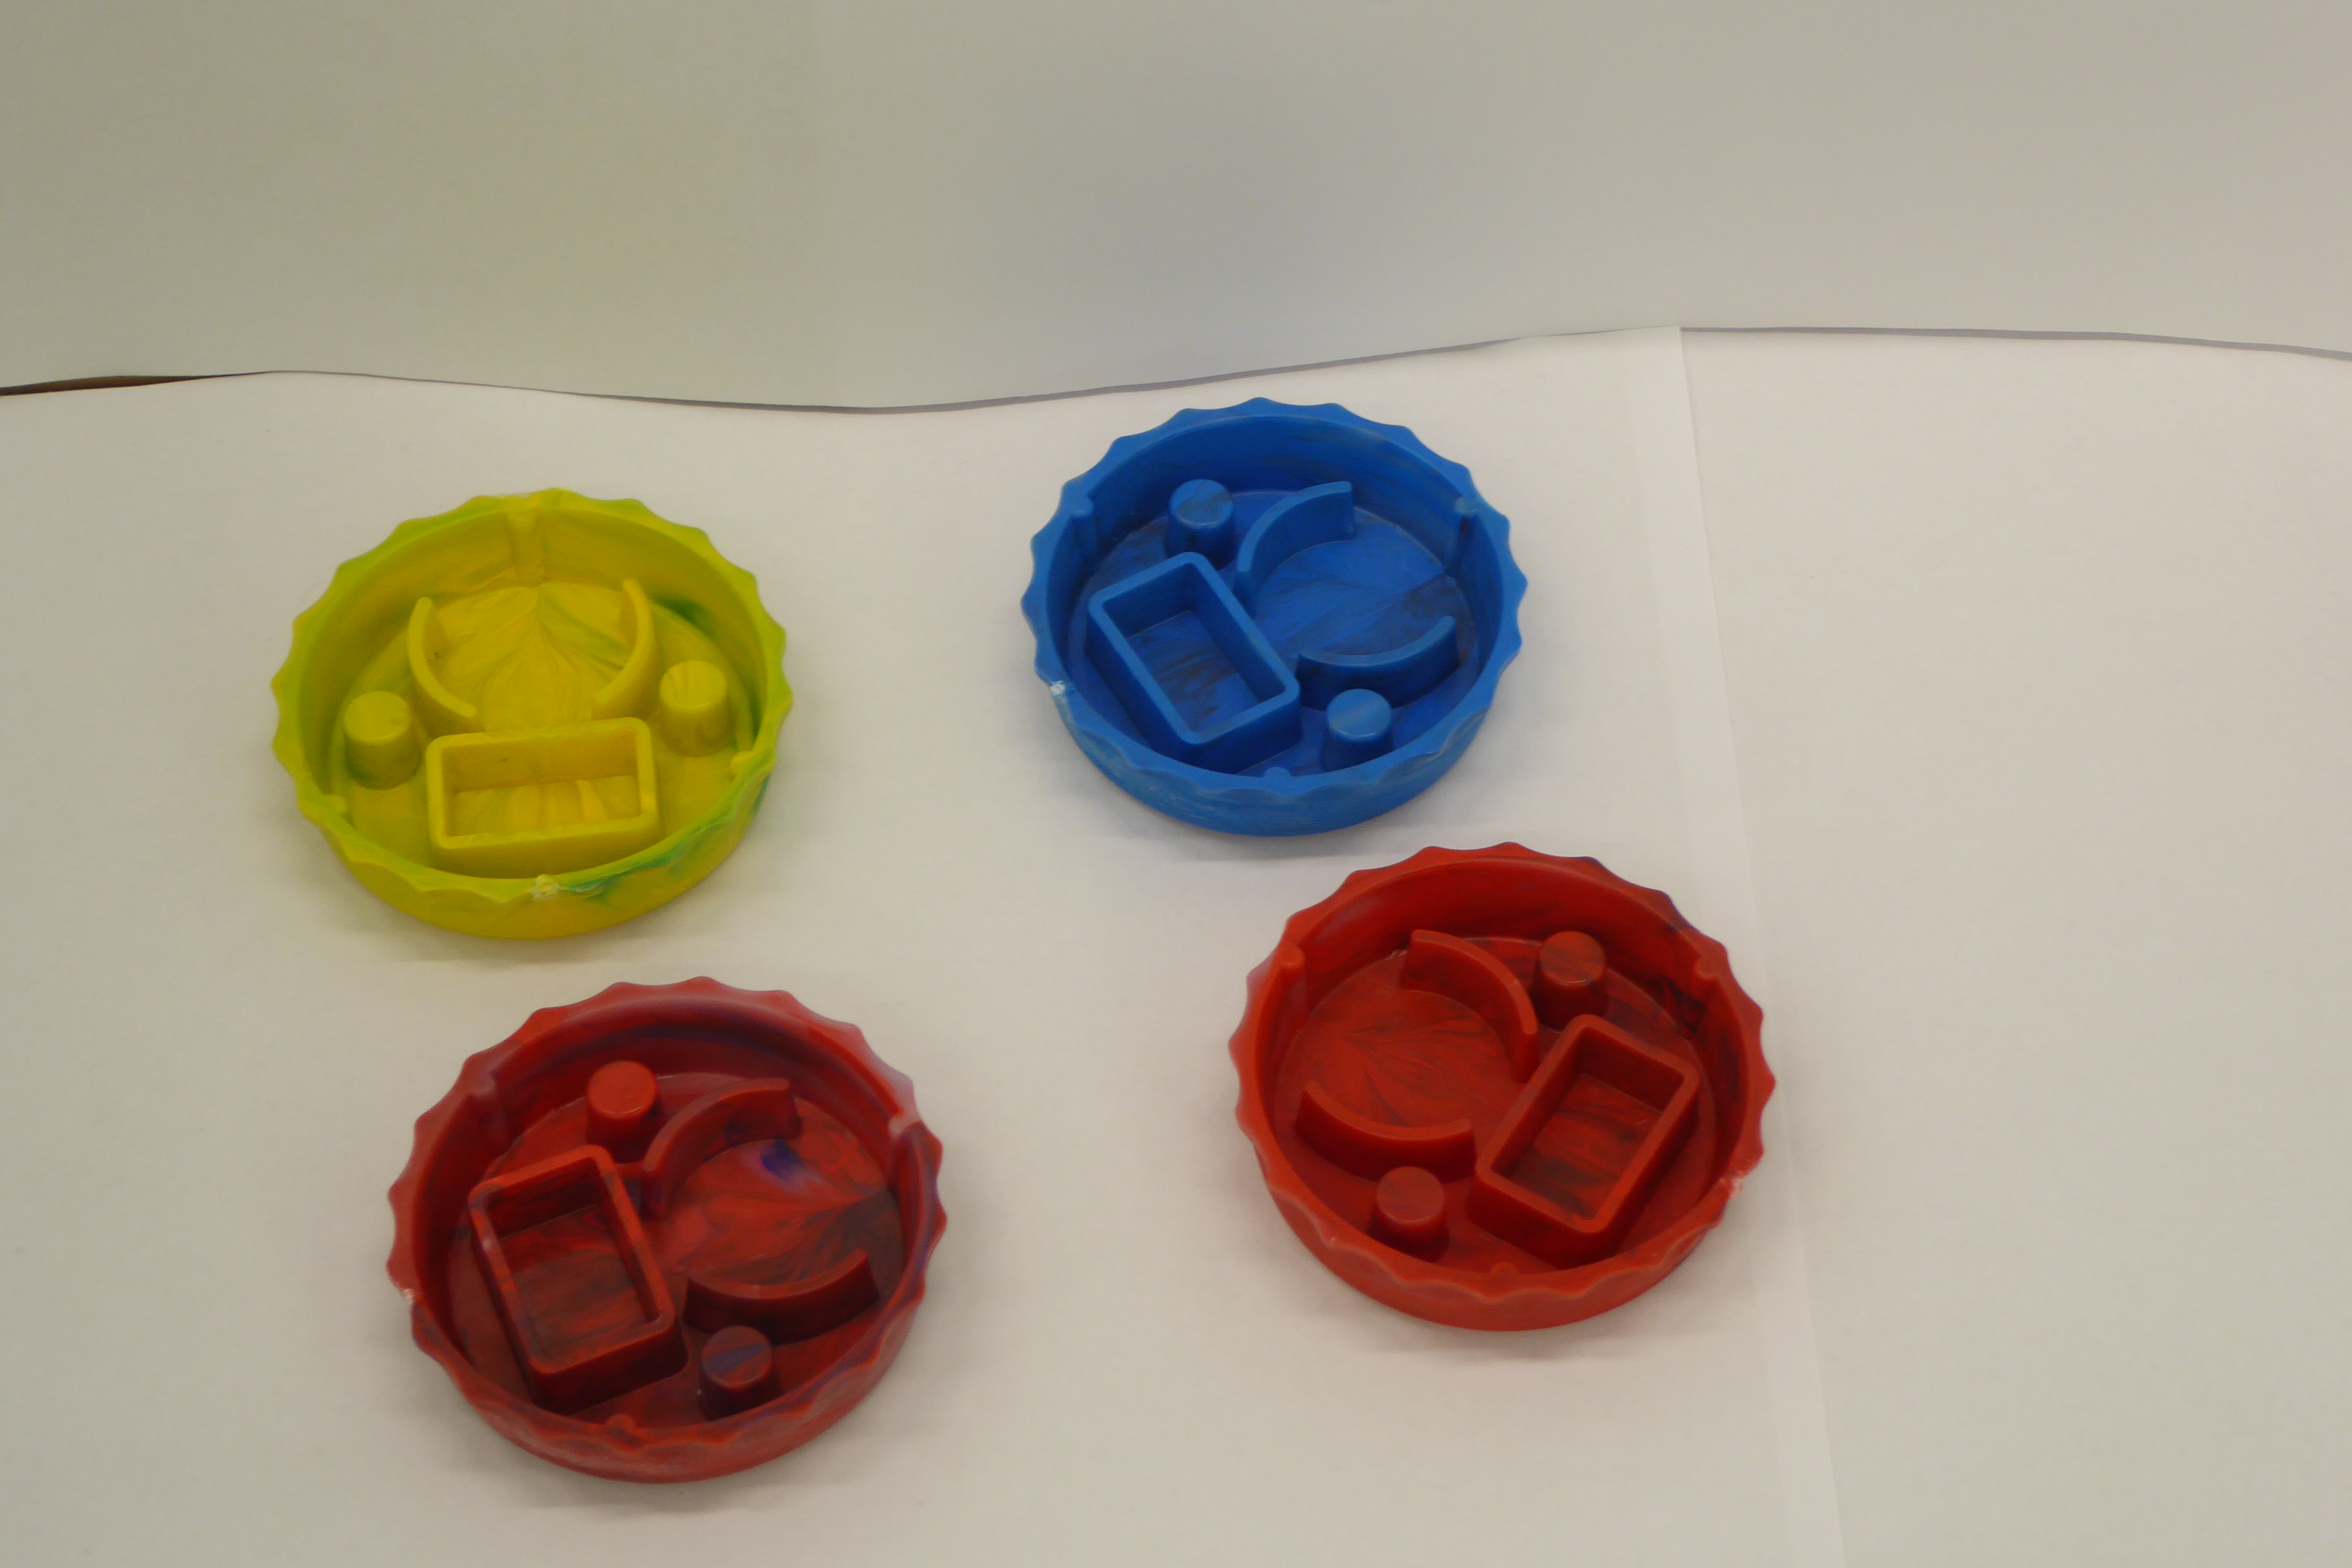
Label: Bottle Opener - Cover